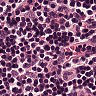
Metastatic tissue present: no